【题型】解答题　【知识点】解析几何　【难度】medium
公路 \( AM \)、\( AN \) 围成的是一块顶角为 \( \alpha \) 的角形耕地，其中 \( \tan \alpha = -2 \)。在该块土地中 \( P \) 处有一小型建筑，经测量，它到公路 \( AM \)、\( AN \) 的距离分别为 \( 3\,\text{km} \)、\( \sqrt{5}\,\text{km} \)。现要过点 \( P \) 修建一条直线型公路 \( BC \)，将三条公路围成的区域 \( ABC \) 建成一个工业园，如图。

(1) 记 \(\angle CBM = \theta\)，并设 \(\tan \theta = k\)，试确定 \(k\) 的取值范围；

(2) 设三角形区域工业园的占地面积为 \(S\)，试将 \(S\) 表示成 \(k\) 的函数 \(S = f(k)\)；

(3) 为尽量减少耕地占用，如何确定点 \(B\) 的位置，使得该工业园区的面积最小？并求最小面积。
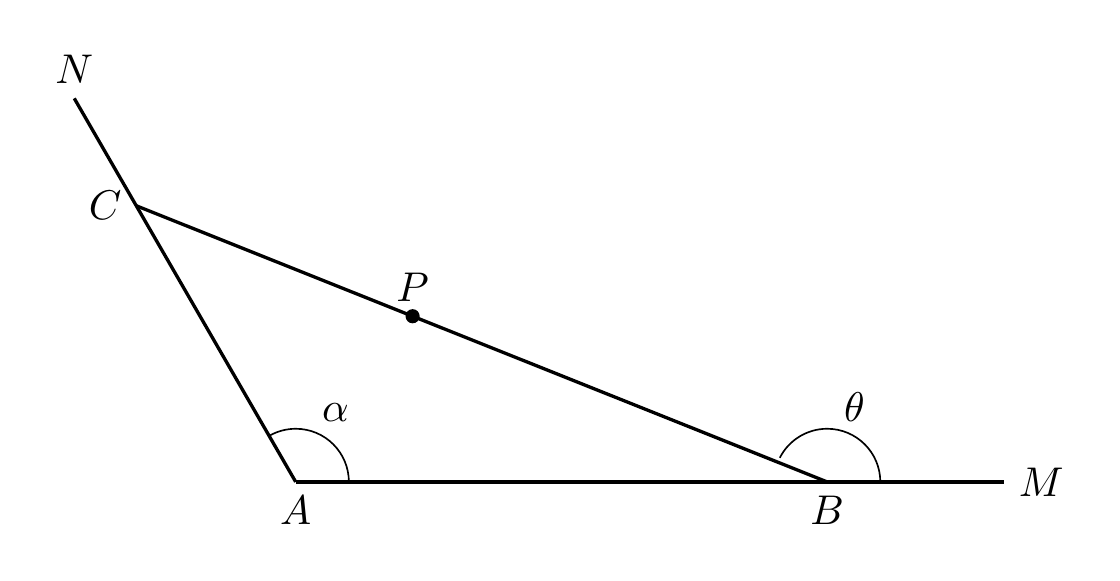
【解答】
【答案】(1) \(-2 < k < 0\); (2) \(f(k) = -\frac{(k-3)^2}{k(k+2)} \quad (k \in (-2,0))\); (3) 当点 \(B\) 距离点 \(A\,5\,\text{km}\) 时，该工业园区的面积最小，最小面积为 \(15\,\text{km}^2\)。

【分析】(1) 由倾斜角的范围得出斜率范围。

(2) 以 \(A\) 为原点，\(AB\) 为 \(x\) 轴，建立平面直角坐标系，得到直线 \(AN\) 的方程是 \(y = -2x\)，

设点 \(P(x_0,3)\)，根据点 \(P\) 到直线的距离公式得到 \(P\) 点坐标，显然直线 \(BC\) 的斜率存在，

设直线 \(BC\) 的方程为 \(y - 3 = k(x - 1)\)，求出 \(B\) 点坐标，由直线
\[\begin{cases}
y - 3 = k(x - 1) \\
y = -2x
\end{cases}\]
联立，得到 \(C\) 点坐标，表示出 \(\triangle ABC\) 的面积为 \(S\)，建立关于 \(k\) 的函数关系式。

(3) 由 (2) 得 \((1+S)k^2 + (2S-6)k + 9 = 0\)。由 \(\Delta \geq 0\)，解得 \(S\) 的范围，得出结果。

【解析】(1) 由题意得 \(90^\circ < \alpha < \theta < 180^\circ\)，所以 \(\tan \alpha < \tan \theta < 0\)，

即 \(-2 < k < 0\)。

(2) 以点 \(A\) 为原点，\(AM\) 所在直线为 \(x\) 轴，建立如图所示的平面直角坐标系，

则由已知得 \(AN\) 所在直线的方程为 \(y = -2x\)，即 \(2x + y = 0\)。

根据已知设 \(P\) 点坐标为 \((x_0, 3)\)，由点 \(P\) 到公路 \(AN\) 的距离为 \(\sqrt{5}\,\text{km}\) 得
\[\frac{|2x_0 + 3|}{\sqrt{5}} = \sqrt{5}\]

解得 \(x_0 = 1\) 或 \(x_0 = -4\)。当 \(x_0 = -4\) 时，点 \(P\) 不在指定区域，故舍去，所以 \(P(1, 3)\)。

所以公路 \(BC\) 所在直线的方程为 \(y-3=k(x-1)\)。

令 \(y=0\)，得 \(x=1-\frac{3}{k}\)，即 \(B\left(1-\frac{3}{k},0\right)\)。

将 \(y=-2x\) 代入 \(y-3=k(x-1)\) 得 \(x=\frac{k-3}{k+2}\)，\(y=\frac{-2(k-3)}{k+2}\)。

即 \(C\left(\frac{k-3}{k+2}, \frac{-2(k-3)}{k+2}\right)\)。

所以 \(S=f(k)=\frac{1}{2}\times\left(1-\frac{3}{k}\right)\left(\frac{-2(k-3)}{k+2}\right)=-\frac{(k-3)^2}{k(k+2)}\quad(k\in(-2,0))\)。

(3) 由 (2) 得 \((1+S)k^2+(2S-6)k+9=0\)。

由 \(\Delta=(2S-6)^2-36(1+S)\geq 0\)，解得 \(S\leq 0\)（舍）或 \(S\geq 15\)。

当 \(S=15\) 时，\(k=-\frac{3}{4}\in(-2,0)\)，满足条件。

故面积的最小值为 \(15\)，此时 \(B(5,0)\)。

综上所述，当点 \(B\) 距离点 \(A\,5\,\text{km}\) 时，该工业园区的面积最小，最小面积为 \(15\,\text{km}^2\)。
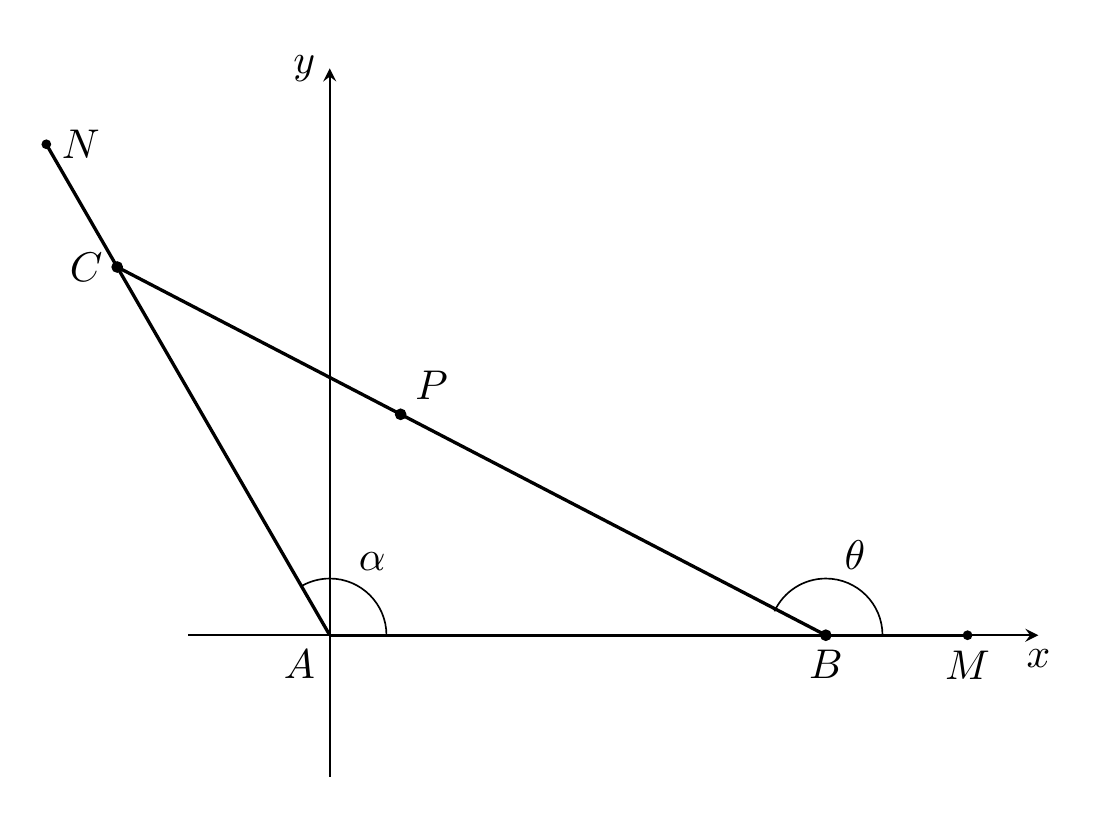